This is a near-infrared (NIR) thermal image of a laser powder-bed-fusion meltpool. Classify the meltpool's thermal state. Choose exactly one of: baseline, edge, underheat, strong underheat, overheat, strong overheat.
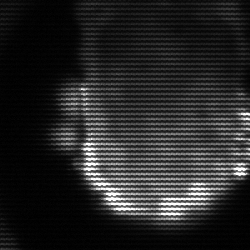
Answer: baseline